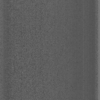
Label: not_dusty